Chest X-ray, AP view. Patient: 33 years old, sex M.
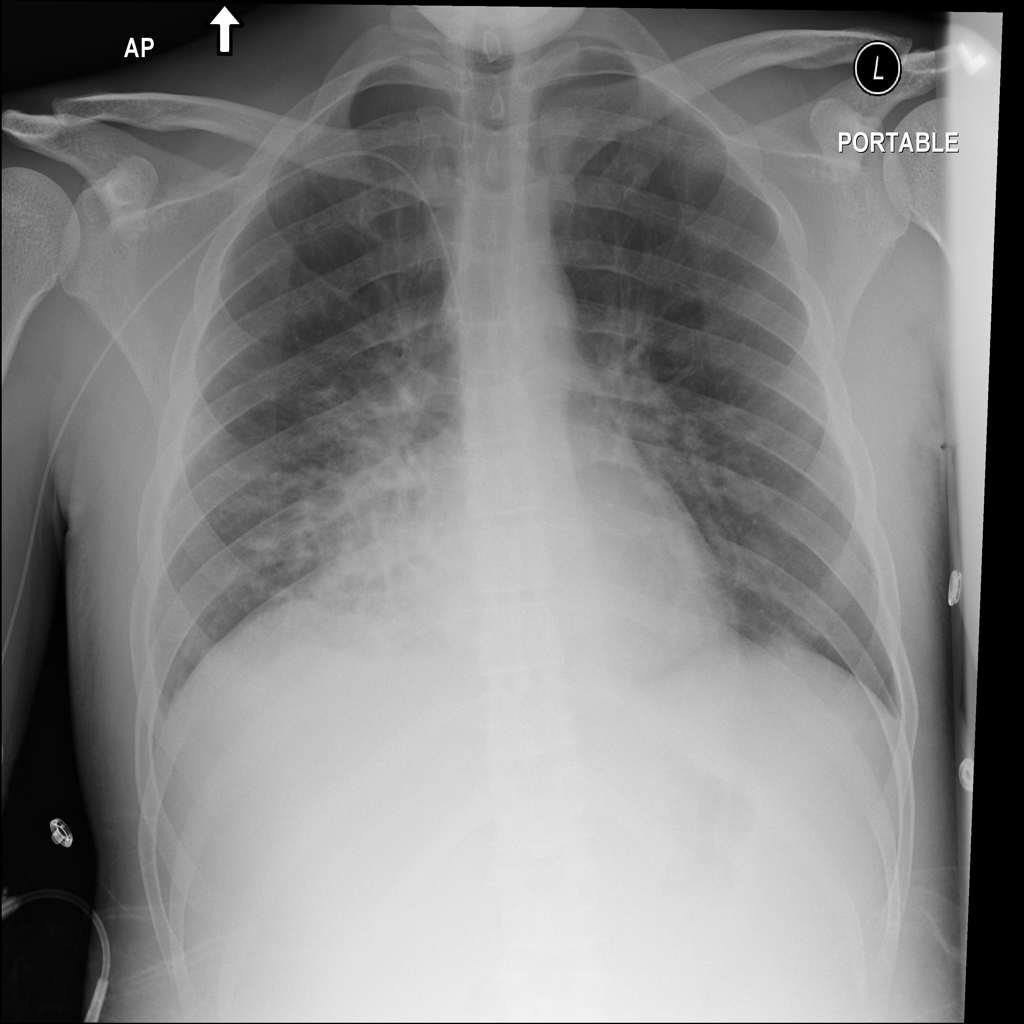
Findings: Infiltration